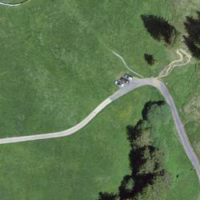
EUNIS habitat code: 24
Species observed at this site:
Campanula barbata